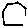
Label: hexagon